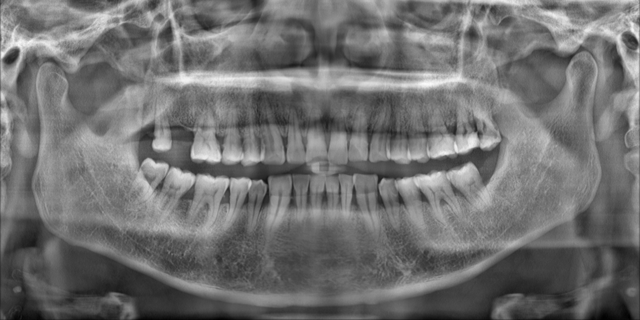
adult